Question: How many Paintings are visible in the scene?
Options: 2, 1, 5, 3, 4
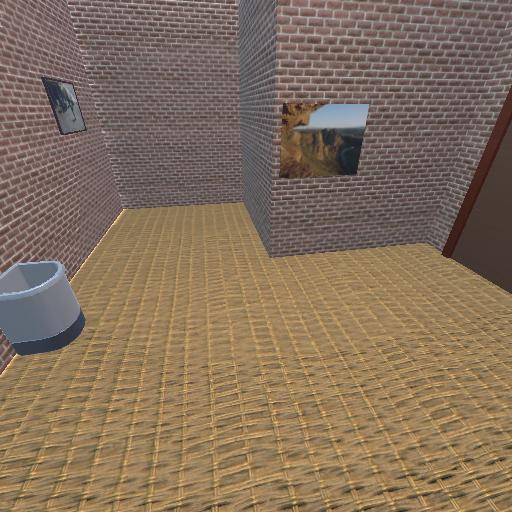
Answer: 2